Field crop: maize
Growth stage: 2
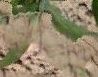
Species: maize